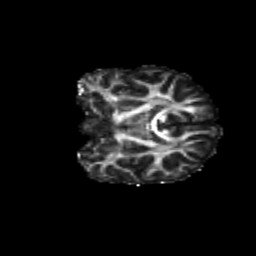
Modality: FA
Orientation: coronal
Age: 10
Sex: male
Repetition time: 9.512 s
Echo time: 0.089 s